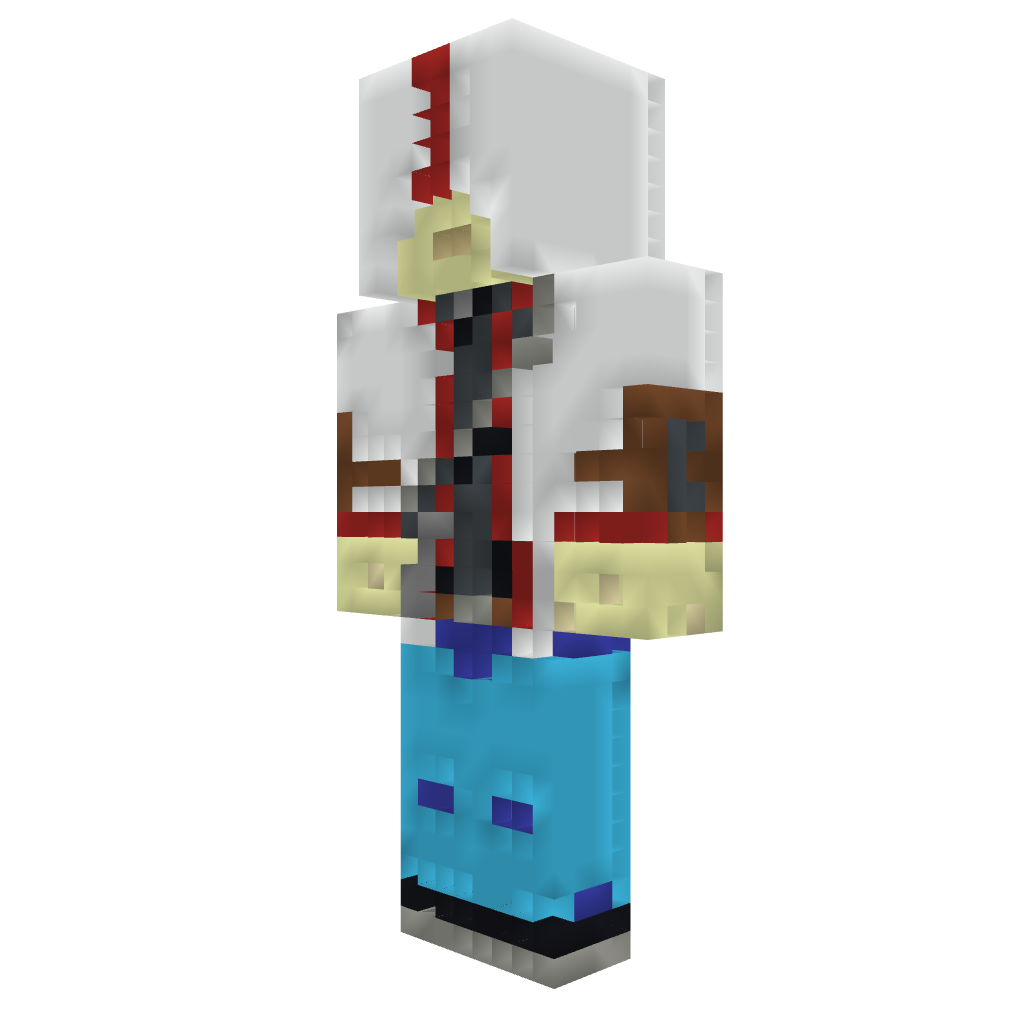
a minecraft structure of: Desmond Miles Statue